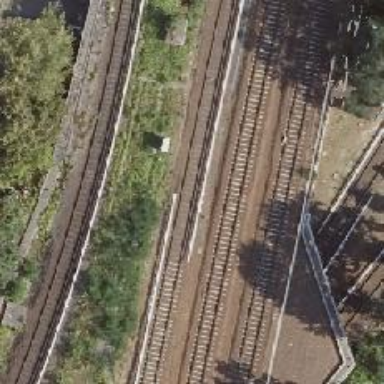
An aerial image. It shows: Solitary milestone along the railway.